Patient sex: M
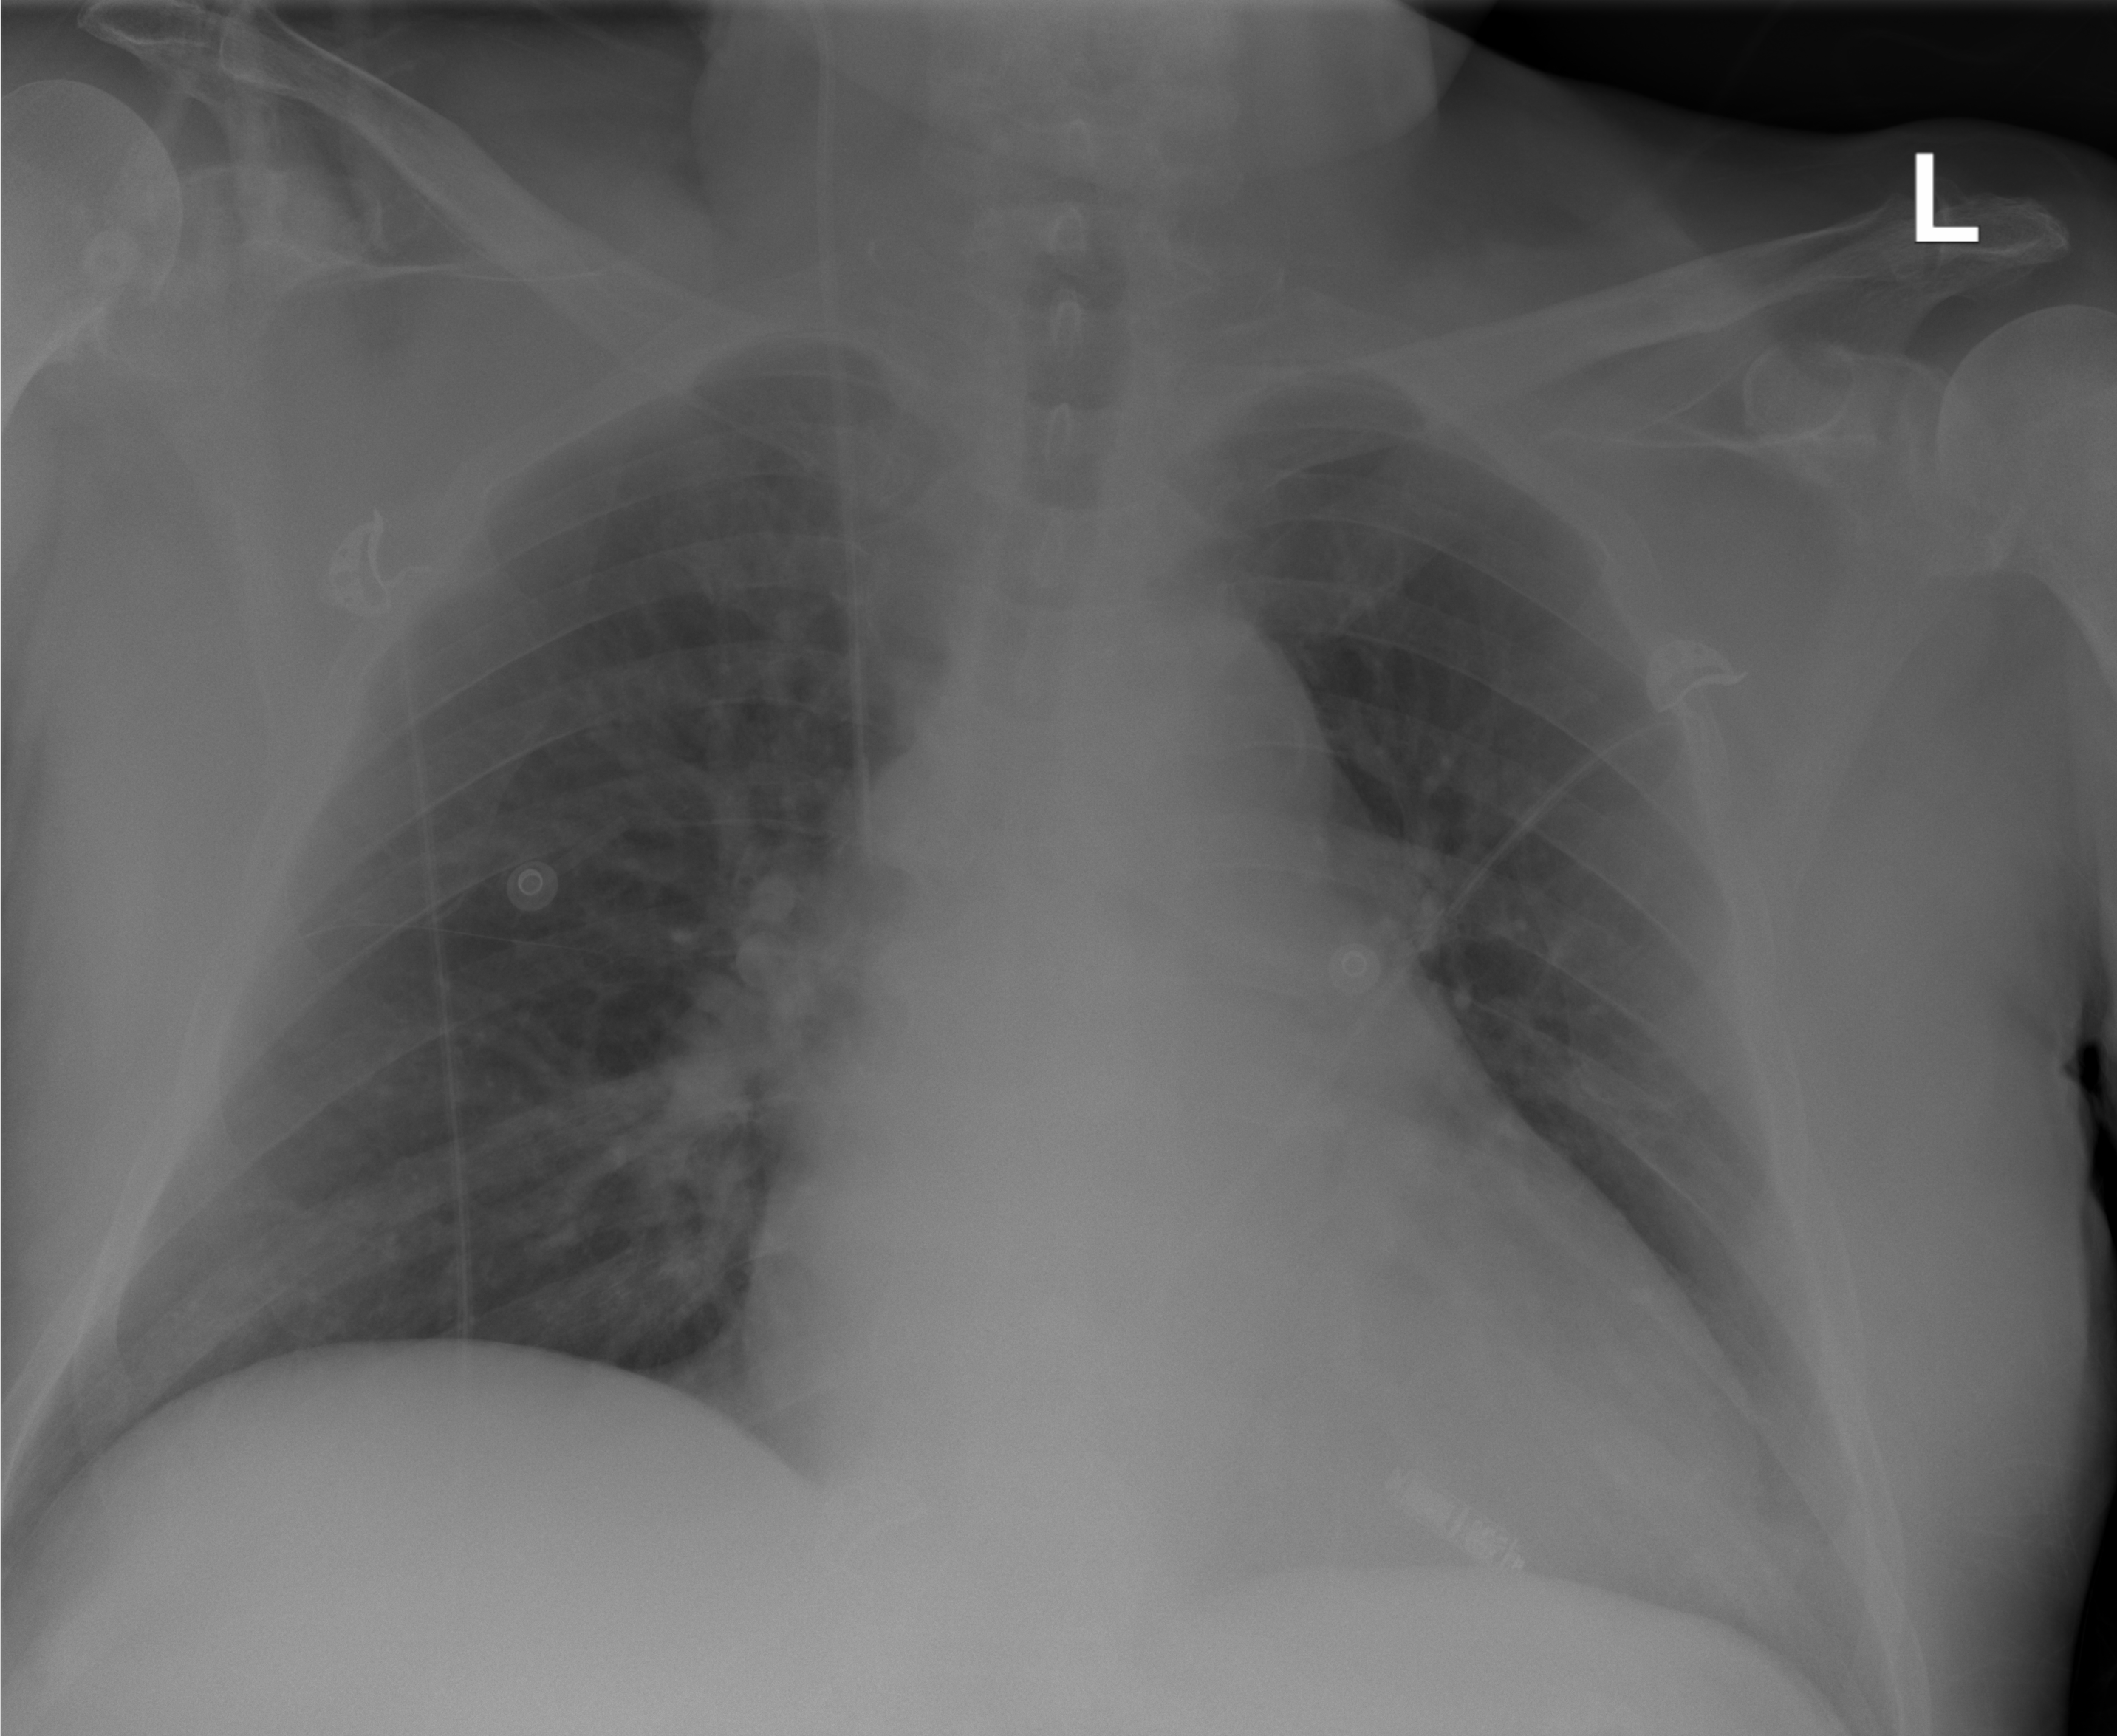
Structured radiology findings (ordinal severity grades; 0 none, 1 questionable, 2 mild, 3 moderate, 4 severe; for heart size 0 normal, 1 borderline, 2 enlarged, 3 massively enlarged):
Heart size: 2
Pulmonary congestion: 1
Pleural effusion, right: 0
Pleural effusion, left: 1
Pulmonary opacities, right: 0
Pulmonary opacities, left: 0
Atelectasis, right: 0
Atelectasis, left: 2